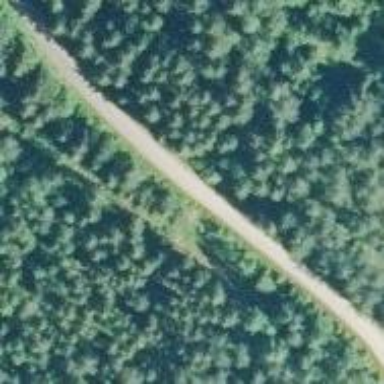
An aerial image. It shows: Unclassified road.